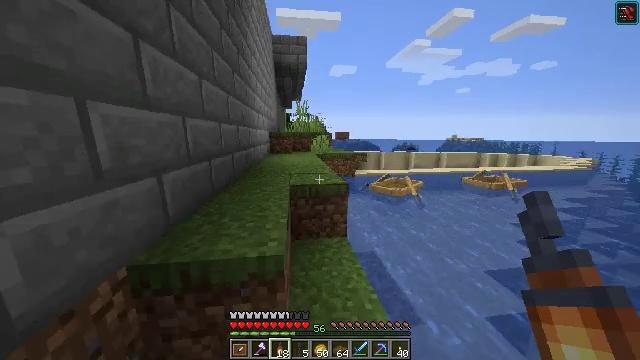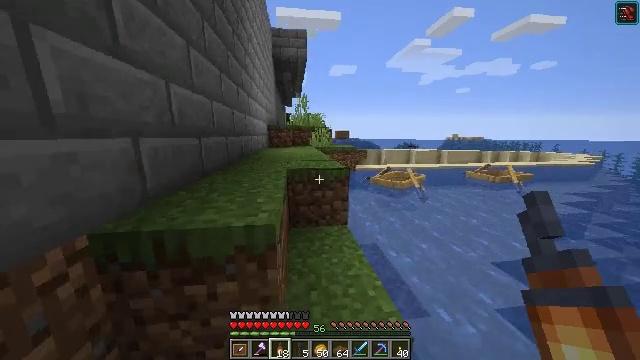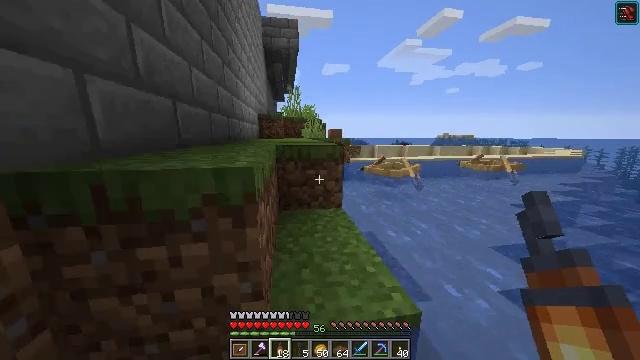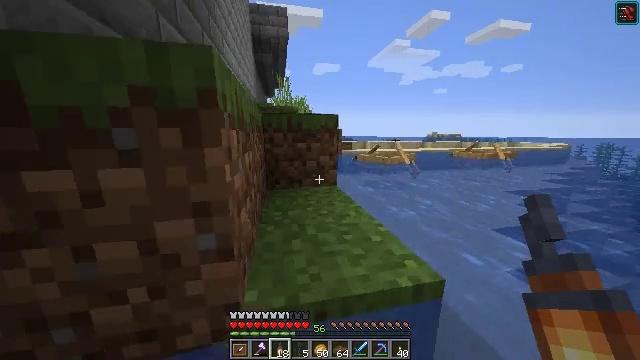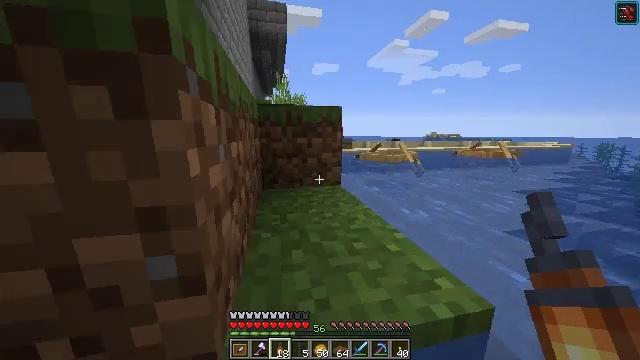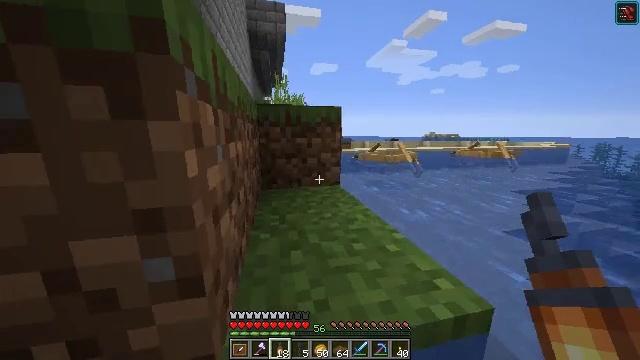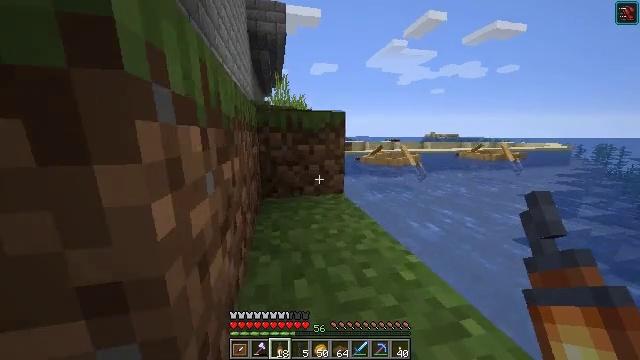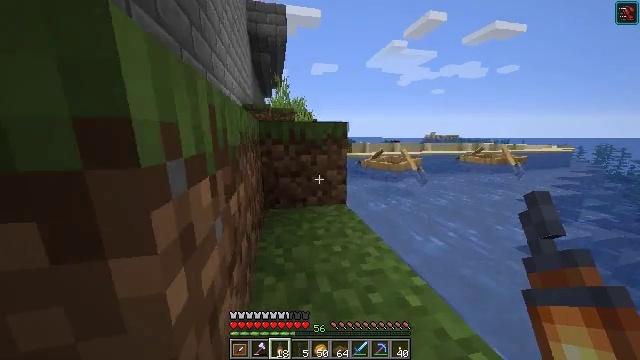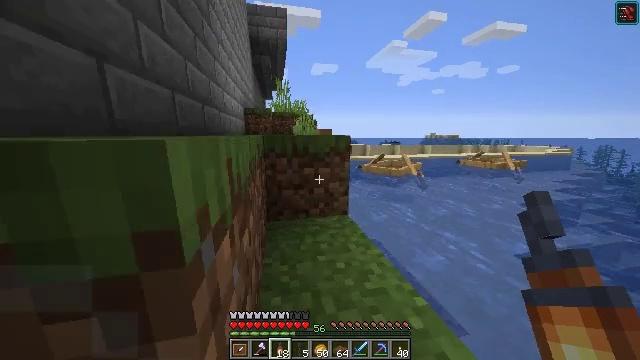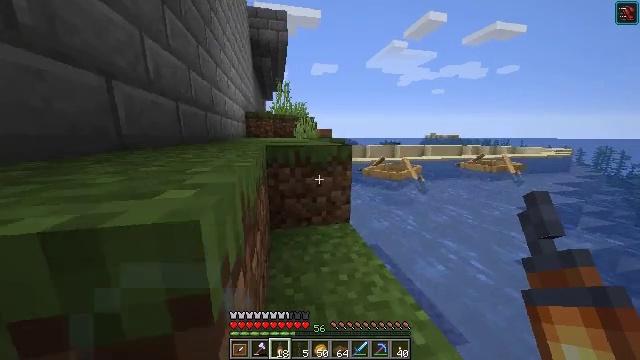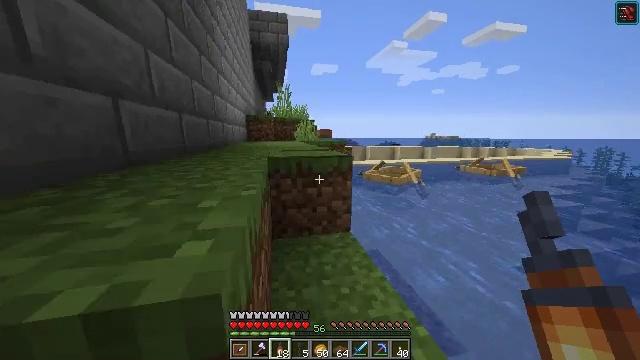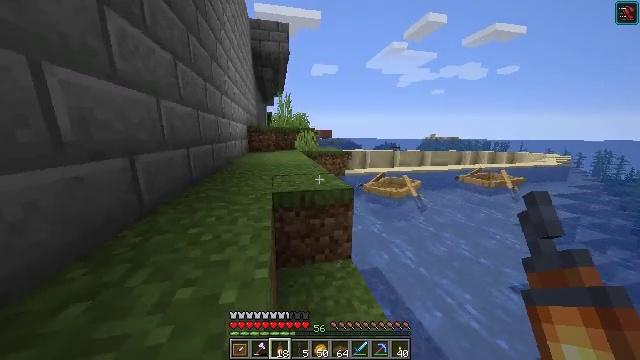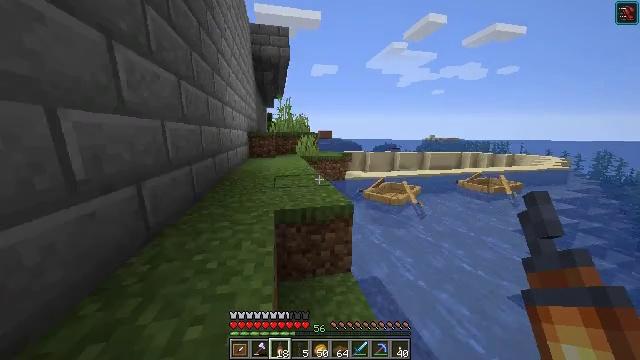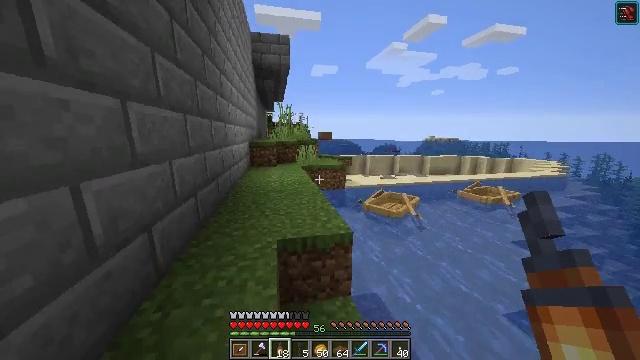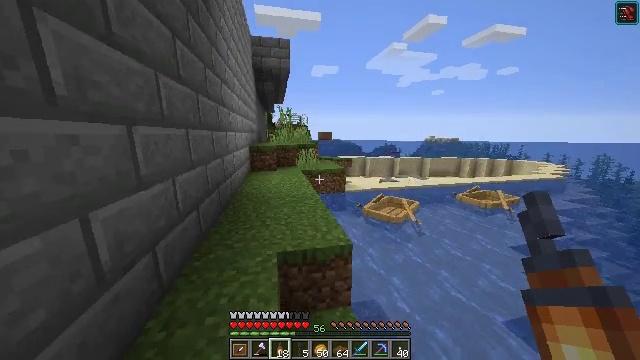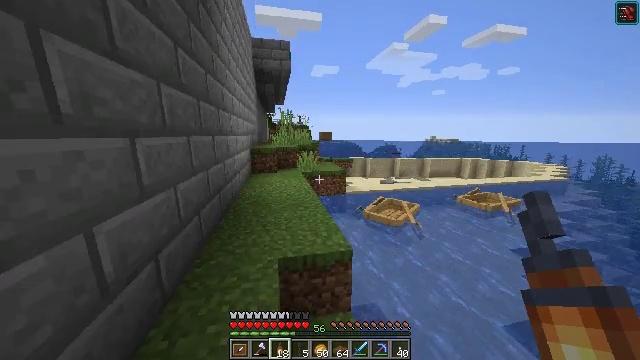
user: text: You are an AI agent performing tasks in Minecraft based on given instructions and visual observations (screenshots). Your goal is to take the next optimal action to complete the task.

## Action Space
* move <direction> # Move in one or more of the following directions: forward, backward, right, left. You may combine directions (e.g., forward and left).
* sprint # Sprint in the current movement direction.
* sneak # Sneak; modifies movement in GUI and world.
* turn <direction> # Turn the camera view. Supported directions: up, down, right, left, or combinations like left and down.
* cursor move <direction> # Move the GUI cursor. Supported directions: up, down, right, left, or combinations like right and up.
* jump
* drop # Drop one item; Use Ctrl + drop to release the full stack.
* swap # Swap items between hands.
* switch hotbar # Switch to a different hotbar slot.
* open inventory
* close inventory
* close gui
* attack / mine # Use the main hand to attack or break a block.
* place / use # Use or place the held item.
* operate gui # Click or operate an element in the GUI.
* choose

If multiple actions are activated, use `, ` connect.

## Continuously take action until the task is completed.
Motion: motion action
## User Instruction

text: Collect redstone wire by mining it.
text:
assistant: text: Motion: move forward, jump
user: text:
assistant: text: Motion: move forward, turn right, jump
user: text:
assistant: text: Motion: move forward, turn right, jump
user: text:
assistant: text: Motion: move forward, jump
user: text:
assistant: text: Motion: move forward, jump
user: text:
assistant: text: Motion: move forward, jump
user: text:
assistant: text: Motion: move forward, jump
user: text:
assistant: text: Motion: move forward, jump
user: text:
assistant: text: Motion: move forward, jump
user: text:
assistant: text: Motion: move forward, jump
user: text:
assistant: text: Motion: move forward, jump
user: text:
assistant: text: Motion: move forward, jump
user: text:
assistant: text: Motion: move forward, jump
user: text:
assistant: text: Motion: move forward, jump
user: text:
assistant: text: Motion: move forward, jump
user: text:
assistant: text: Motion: move forward, jump
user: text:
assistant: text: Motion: move forward, jump
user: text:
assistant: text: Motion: move forward and move right, jump
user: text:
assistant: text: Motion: move forward and move right, jump
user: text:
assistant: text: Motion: move forward and move right, jump
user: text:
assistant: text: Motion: move forward and move right, jump
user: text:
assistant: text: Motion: move forward and move right, jump
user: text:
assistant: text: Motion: move forward and move right, turn left, jump
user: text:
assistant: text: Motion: move forward and move right, turn left, jump
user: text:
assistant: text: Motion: move forward and move right, turn left, jump
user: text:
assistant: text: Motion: move forward and move right, turn left, jump
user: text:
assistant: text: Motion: move forward, turn left, jump
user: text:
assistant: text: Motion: move forward, turn left, jump
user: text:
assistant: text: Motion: move forward, jump
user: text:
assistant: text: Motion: move forward, jump